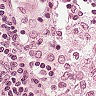
Metastatic tissue present: no